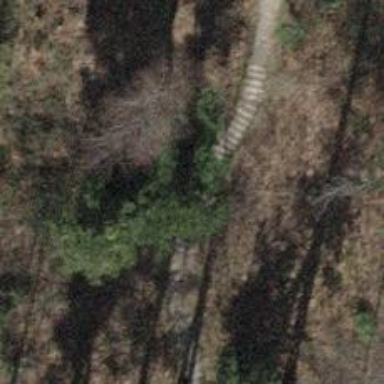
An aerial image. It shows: Steps on the road with tracktype of grade5.